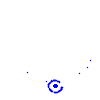
Particle: proton